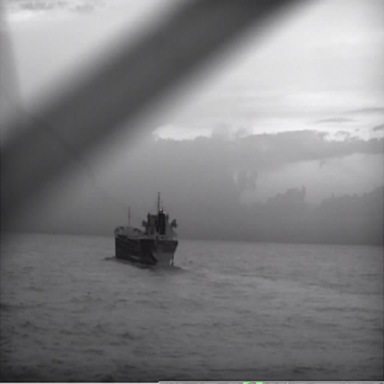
There is a liner in the infrared image.